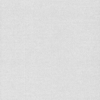
Label: dusty